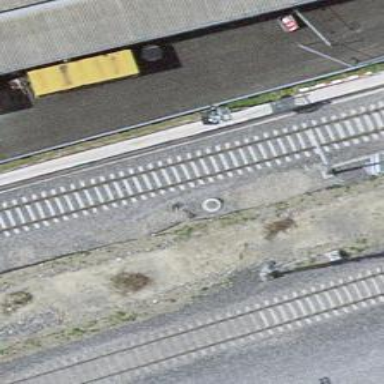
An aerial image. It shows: Railway signal.